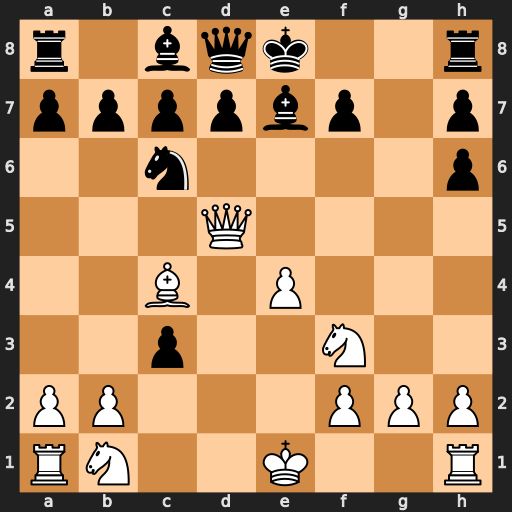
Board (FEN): r1bqk2r/ppppbp1p/2n4p/3Q4/2B1P3/2p2N2/PP3PPP/RN2K2R
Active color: w
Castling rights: KQkq
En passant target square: -
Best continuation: Qxf7#